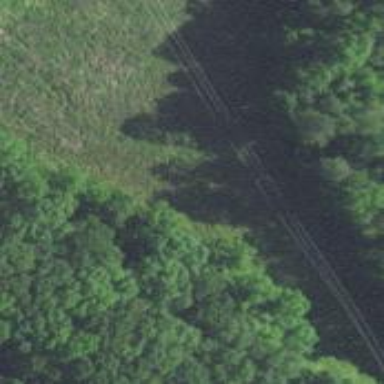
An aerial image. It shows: Power pole.